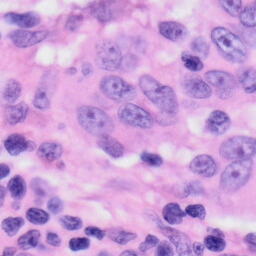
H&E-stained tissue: Skin